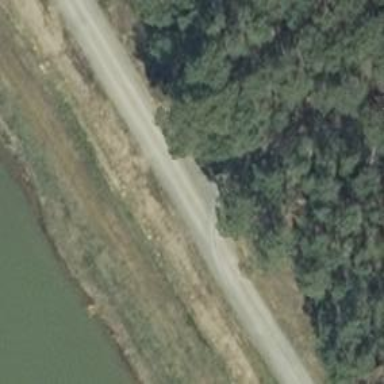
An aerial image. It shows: Gravel track with embankment. The track is of grade 2 quality.